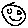
Label: smiley face